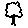
Label: tree